Question: I'm having problem with scaling images ,every device has different screen resolution and i can't figure out how scale them down in the Libgdx Platform,
for example today i've made a small game for android and the problem that i am facing is..

offcurse we can scale them down ,but this is not the right way, because if someone has a tablet the Butttons will fit perfect,and in libgdx as far as i know i cant use the layouts sw600dp,large,xlarge etc ...how we can scale them depend of the screen width and height
'''
stage = new Stage();
Gdx.input.setInputProcessor(stage);
font = new BitmapFont();
skin = new Skin();
buttonAtlas = new TextureAtlas(Gdx.files.internal("data/Spritesheetbuttons.pack"));
skin.addRegions(buttonAtlas);
Table table = new Table();
table.setBounds(0,0,buttonAtlas.getRegions().get(0).getRegionWidth()*2 , buttonAtlas.getRegions().get(0).getRegionHeight());
textButtonStyle = new TextButtonStyle();
textButtonStyle.font = font;
textButtonStyle.up = skin.getDrawable("left");
textButtonStyle.down = skin.getDrawable("left");
textButtonStyle.checked = skin.getDrawable("left");
buttonLeft = new TextButton("Button1", textButtonStyle);
table.add(buttonLeft);
textButtonStyle = new TextButtonStyle();
textButtonStyle.font = font;
textButtonStyle.up = skin.getDrawable("right");
textButtonStyle.down = skin.getDrawable("right");
textButtonStyle.checked = skin.getDrawable("right");
buttonRight = new TextButton("Button1", textButtonStyle);
table.add(buttonRight);
stage.addActor(table);
table = new Table();
table.setBounds(Game.SCREEN_WIDTH-buttonAtlas.getRegions().get(0).getRegionWidth(),0,buttonAtlas.getRegions().get(0).getRegionWidth() , buttonAtlas.getRegions().get(0).getRegionHeight()*2);
textButtonStyle = new TextButtonStyle();
textButtonStyle.font = font;
textButtonStyle.up = skin.getDrawable("up");
textButtonStyle.down = skin.getDrawable("up");
textButtonStyle.checked = skin.getDrawable("up");
buttonUp = new TextButton("Button1", textButtonStyle);
table.add(buttonUp);
table.row();
textButtonStyle = new TextButtonStyle();
textButtonStyle.font = font;
textButtonStyle.up = skin.getDrawable("down");
textButtonStyle.down = skin.getDrawable("down");
textButtonStyle.checked = skin.getDrawable("down");
buttonDown = new TextButton("Button1", textButtonStyle);
table.add(buttonDown);
stage.addActor(table);
buttonRight.addListener(new EventListener() {
@Override
public boolean handle(Event event) {
}
});
buttonLeft.addListener(new EventListener() {
@Override
public boolean handle(Event event) {
}
});
buttonDown.addListener(new EventListener() {
@Override
public boolean handle(Event event) {
// TODO Auto-generated method stub
return false;
}
});
buttonUp.addListener(new EventListener() {
@Override
public boolean handle(Event event) {
// TODO Auto-generated method stub
return false;
}
});
'''
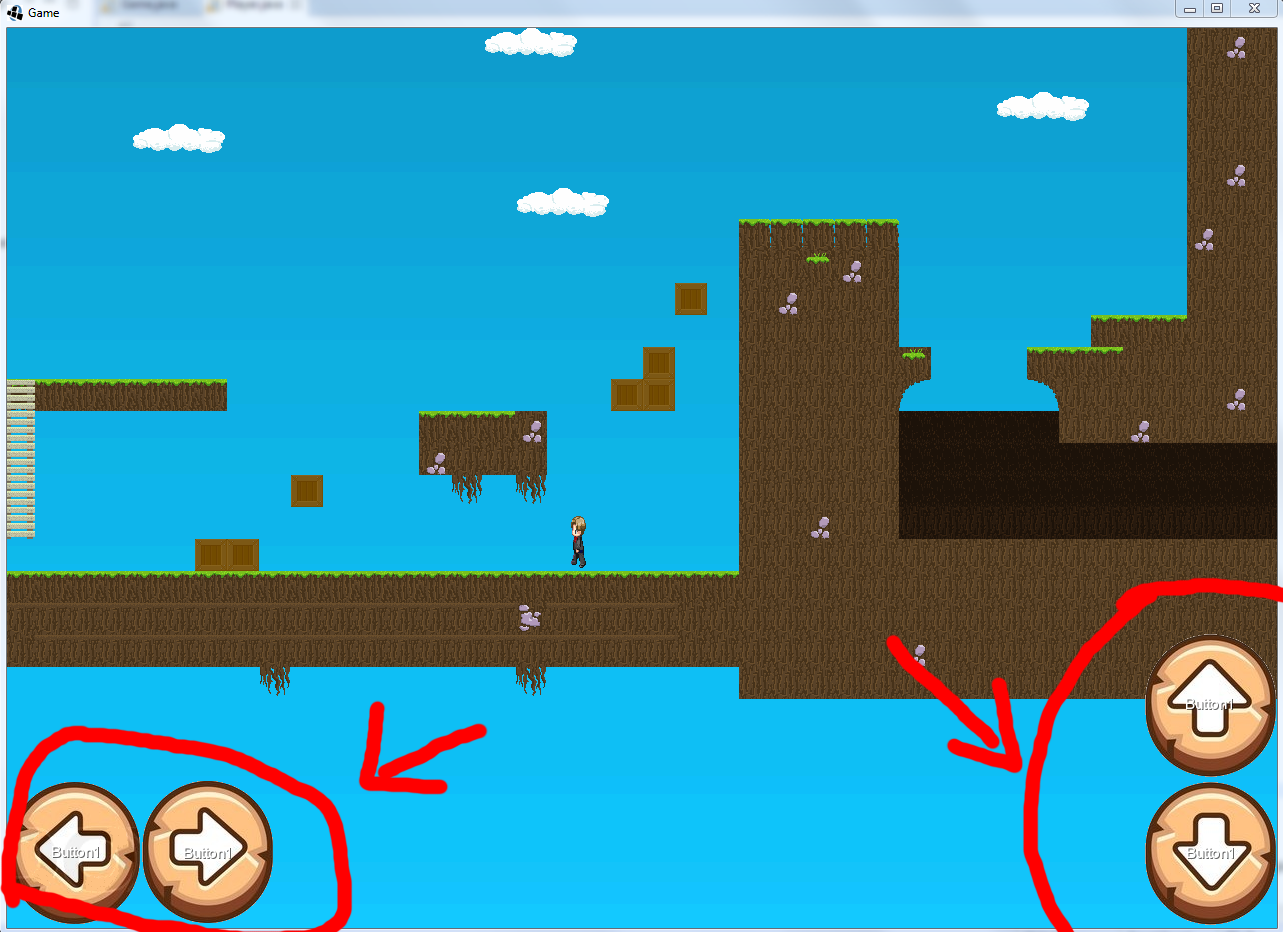
Answer: It looks like you're relying on asset size and using imaginary pixel units. Have a look at <URL>', depending on your skin.
'''
float widthInches = (float)Gdx.graphics.getWidth() * Gdx.graphics.getPpiX();
float heightInches = (float)Gdx.graphics.getHeight() * Gdx.graphics.getPpiY();
stage = new Stage(new StretchViewport(widthInches, heightInches));
...
// e.g. if you want your buttons to be 1 by 1 inch
button.setSize(1f, 1f);
button.getStyle().up.setMinWidth(1f);
button.getStyle().up.setMinHeight(1f);
... etc. for the other drawables your button uses
'''